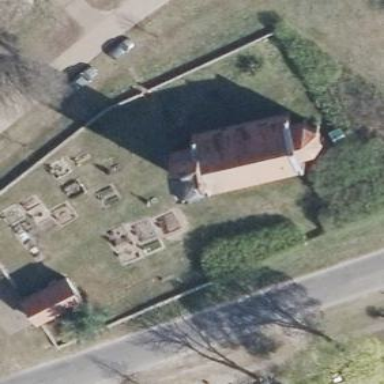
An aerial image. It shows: Grave yard.